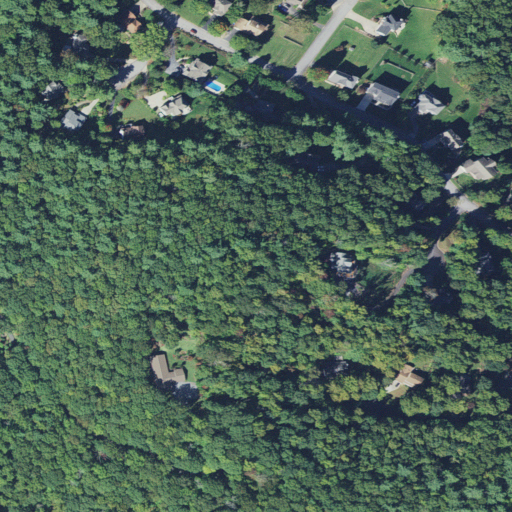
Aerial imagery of mountain in North Carolina named Weston Knob containing open development, deciduous forest, mixed forest, low intensity development, shrub, and medium intensity development